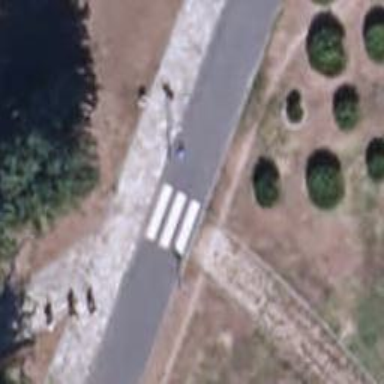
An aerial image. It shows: Marked road crossing.